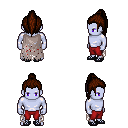
a pixel art fantasy rpg character, male body template, dark elf, purple skin, gray tattered cape, red pants, brown long topknot hairstyle, ghillies, four views (front, back, left, right), 2x2 character sprite sheet, small pixel art, hard edges, no anti-aliasing